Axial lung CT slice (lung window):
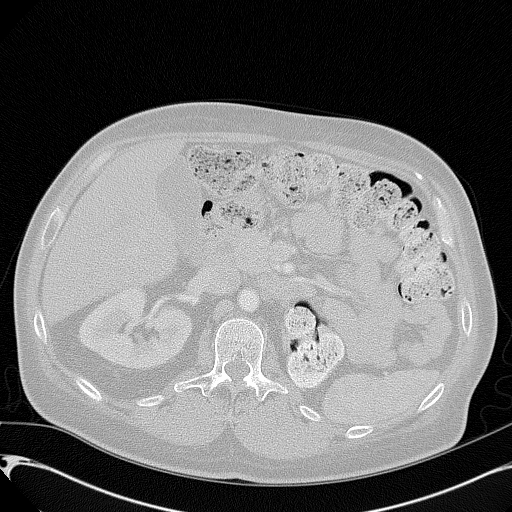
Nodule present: no